Field crop: maize
Growth stage: 1
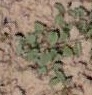
Species: convolvulus